Aerial crown-view tile of a tropical tree (Barro Colorado Island, Panama), acquired 20250124:
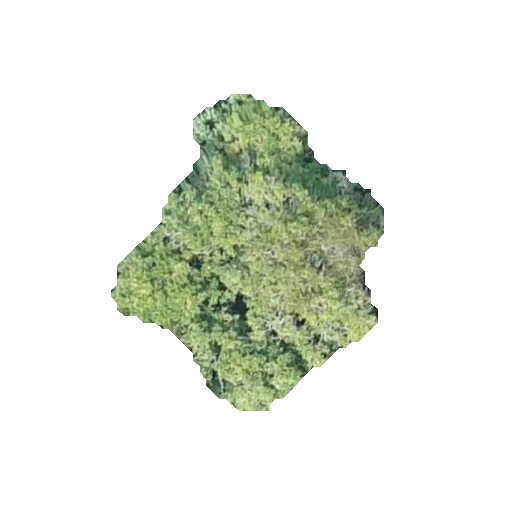
Species: Alseis blackiana
GBIF accepted scientific name: Alseis blackiana
Crown area: 77.765 m²